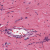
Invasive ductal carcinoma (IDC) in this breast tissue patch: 0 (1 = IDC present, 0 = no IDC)